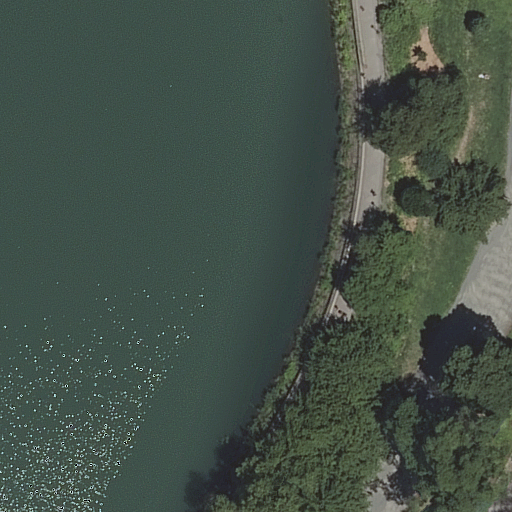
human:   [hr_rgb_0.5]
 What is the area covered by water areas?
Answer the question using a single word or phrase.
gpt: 6244m2

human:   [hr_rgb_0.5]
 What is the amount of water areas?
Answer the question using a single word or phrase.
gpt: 1

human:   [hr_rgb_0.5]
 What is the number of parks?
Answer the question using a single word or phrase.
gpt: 1

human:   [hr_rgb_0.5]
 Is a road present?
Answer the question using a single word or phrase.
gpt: yes

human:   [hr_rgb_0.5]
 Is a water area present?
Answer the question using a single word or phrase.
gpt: yes

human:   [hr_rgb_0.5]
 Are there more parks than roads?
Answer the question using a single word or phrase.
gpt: no

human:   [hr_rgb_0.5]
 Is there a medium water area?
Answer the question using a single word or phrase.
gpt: no

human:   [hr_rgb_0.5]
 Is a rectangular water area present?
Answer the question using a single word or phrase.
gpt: no

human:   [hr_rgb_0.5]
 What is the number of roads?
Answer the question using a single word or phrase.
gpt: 3

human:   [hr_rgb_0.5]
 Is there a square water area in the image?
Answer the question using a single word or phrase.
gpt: no

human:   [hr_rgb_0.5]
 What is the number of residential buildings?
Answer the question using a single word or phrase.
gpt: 0

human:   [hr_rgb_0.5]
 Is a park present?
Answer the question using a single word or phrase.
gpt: yes

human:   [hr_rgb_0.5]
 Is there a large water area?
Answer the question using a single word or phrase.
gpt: yes

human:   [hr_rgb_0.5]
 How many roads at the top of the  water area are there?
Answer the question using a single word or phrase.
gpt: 0

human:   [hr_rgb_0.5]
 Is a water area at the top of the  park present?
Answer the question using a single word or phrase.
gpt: no

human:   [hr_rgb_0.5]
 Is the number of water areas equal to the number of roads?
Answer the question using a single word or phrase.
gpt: no

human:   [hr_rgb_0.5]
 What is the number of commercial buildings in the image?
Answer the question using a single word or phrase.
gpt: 0

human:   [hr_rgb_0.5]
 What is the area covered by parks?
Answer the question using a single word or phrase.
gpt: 10631m2

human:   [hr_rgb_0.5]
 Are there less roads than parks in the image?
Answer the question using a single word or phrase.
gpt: no

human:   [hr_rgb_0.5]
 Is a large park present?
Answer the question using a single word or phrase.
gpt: yes

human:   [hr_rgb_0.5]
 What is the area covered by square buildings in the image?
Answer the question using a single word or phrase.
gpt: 0m2

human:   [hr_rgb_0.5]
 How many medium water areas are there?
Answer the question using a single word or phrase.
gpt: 0

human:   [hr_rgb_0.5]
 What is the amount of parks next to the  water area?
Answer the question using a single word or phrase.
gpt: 1

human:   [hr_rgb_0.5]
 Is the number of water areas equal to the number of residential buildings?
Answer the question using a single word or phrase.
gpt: no

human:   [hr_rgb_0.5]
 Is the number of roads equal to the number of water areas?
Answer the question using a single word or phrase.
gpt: no

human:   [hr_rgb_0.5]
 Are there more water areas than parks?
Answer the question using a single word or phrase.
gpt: no

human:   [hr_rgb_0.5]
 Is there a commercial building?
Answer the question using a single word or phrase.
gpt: no

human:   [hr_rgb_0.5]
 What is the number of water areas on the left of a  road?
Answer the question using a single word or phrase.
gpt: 1

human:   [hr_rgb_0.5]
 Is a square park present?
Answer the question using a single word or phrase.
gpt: no

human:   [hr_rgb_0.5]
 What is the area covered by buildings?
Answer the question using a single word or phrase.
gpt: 0m2

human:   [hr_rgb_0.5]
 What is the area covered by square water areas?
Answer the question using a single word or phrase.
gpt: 0m2

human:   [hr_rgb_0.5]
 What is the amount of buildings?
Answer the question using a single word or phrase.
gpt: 0

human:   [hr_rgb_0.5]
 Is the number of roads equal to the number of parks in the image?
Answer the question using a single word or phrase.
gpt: no

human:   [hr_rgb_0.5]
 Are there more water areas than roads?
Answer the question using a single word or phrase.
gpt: no

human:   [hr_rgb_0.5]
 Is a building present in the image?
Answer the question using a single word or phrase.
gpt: no

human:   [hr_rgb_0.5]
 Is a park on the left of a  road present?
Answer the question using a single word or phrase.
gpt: no

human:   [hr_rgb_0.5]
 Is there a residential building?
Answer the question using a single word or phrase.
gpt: no

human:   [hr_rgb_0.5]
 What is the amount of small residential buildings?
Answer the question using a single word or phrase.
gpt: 0

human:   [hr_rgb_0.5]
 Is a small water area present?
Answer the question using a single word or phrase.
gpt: no

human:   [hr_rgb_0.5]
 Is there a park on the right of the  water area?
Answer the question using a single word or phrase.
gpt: yes

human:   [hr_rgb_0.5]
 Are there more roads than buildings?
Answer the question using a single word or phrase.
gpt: yes

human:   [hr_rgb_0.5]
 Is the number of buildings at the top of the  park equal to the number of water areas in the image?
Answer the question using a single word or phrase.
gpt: no

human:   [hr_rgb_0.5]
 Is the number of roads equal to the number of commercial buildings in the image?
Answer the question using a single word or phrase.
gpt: no

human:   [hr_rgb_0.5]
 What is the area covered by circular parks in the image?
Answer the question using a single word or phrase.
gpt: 0m2

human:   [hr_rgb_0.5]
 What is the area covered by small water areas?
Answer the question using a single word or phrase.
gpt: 0m2

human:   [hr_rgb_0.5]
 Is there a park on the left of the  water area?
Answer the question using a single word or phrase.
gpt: no

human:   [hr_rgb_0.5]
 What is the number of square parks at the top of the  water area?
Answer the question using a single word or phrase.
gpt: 0

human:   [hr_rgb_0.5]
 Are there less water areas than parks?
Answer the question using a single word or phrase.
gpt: no

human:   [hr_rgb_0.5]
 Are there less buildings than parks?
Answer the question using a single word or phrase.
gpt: yes

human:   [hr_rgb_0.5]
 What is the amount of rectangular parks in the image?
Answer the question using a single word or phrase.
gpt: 1

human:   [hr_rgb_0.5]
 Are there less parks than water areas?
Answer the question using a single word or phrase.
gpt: no

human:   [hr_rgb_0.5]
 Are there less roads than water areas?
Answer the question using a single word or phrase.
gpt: no

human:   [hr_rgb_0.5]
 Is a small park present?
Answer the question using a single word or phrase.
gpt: no

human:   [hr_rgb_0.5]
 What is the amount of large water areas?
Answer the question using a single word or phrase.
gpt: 1

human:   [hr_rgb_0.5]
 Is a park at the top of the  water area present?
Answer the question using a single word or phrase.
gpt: yes

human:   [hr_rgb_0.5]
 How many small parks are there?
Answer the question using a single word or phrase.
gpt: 0

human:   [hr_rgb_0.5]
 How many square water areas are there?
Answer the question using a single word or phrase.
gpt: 0

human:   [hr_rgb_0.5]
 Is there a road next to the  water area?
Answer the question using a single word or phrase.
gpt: yes

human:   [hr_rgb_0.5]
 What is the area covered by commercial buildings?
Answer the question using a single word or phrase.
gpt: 0m2

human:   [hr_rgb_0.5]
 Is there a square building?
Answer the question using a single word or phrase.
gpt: no

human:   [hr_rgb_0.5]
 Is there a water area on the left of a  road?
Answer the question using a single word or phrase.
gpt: yes

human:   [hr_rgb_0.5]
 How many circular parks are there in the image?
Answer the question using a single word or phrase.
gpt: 0

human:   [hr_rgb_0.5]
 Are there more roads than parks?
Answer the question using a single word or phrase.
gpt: yes

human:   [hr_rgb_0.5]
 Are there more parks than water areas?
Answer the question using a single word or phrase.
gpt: no